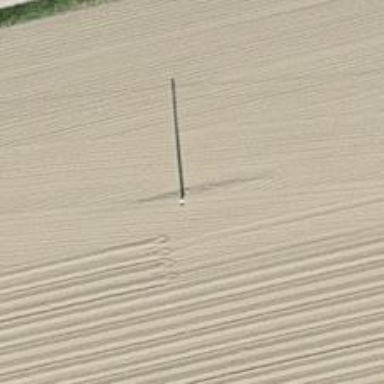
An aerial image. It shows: Power pole.